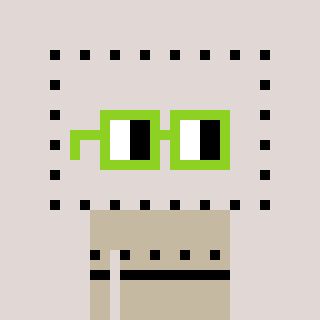
a pixel art character with square light green glasses, a void-shaped head and a bege-colored body on a warm background